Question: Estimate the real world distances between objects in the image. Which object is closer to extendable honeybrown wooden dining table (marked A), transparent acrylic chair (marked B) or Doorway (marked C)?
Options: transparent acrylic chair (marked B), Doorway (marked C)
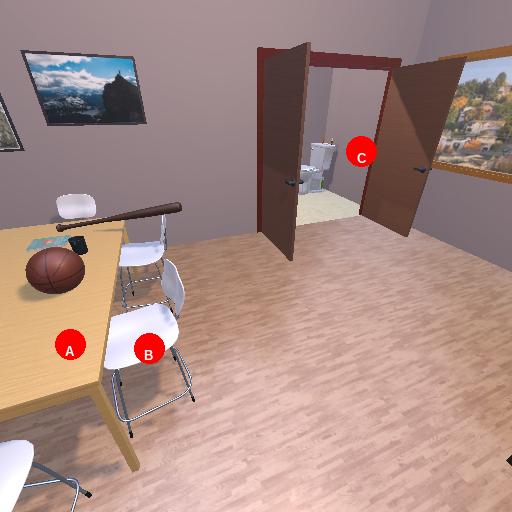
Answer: transparent acrylic chair (marked B)